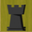
Piece: bR